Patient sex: M
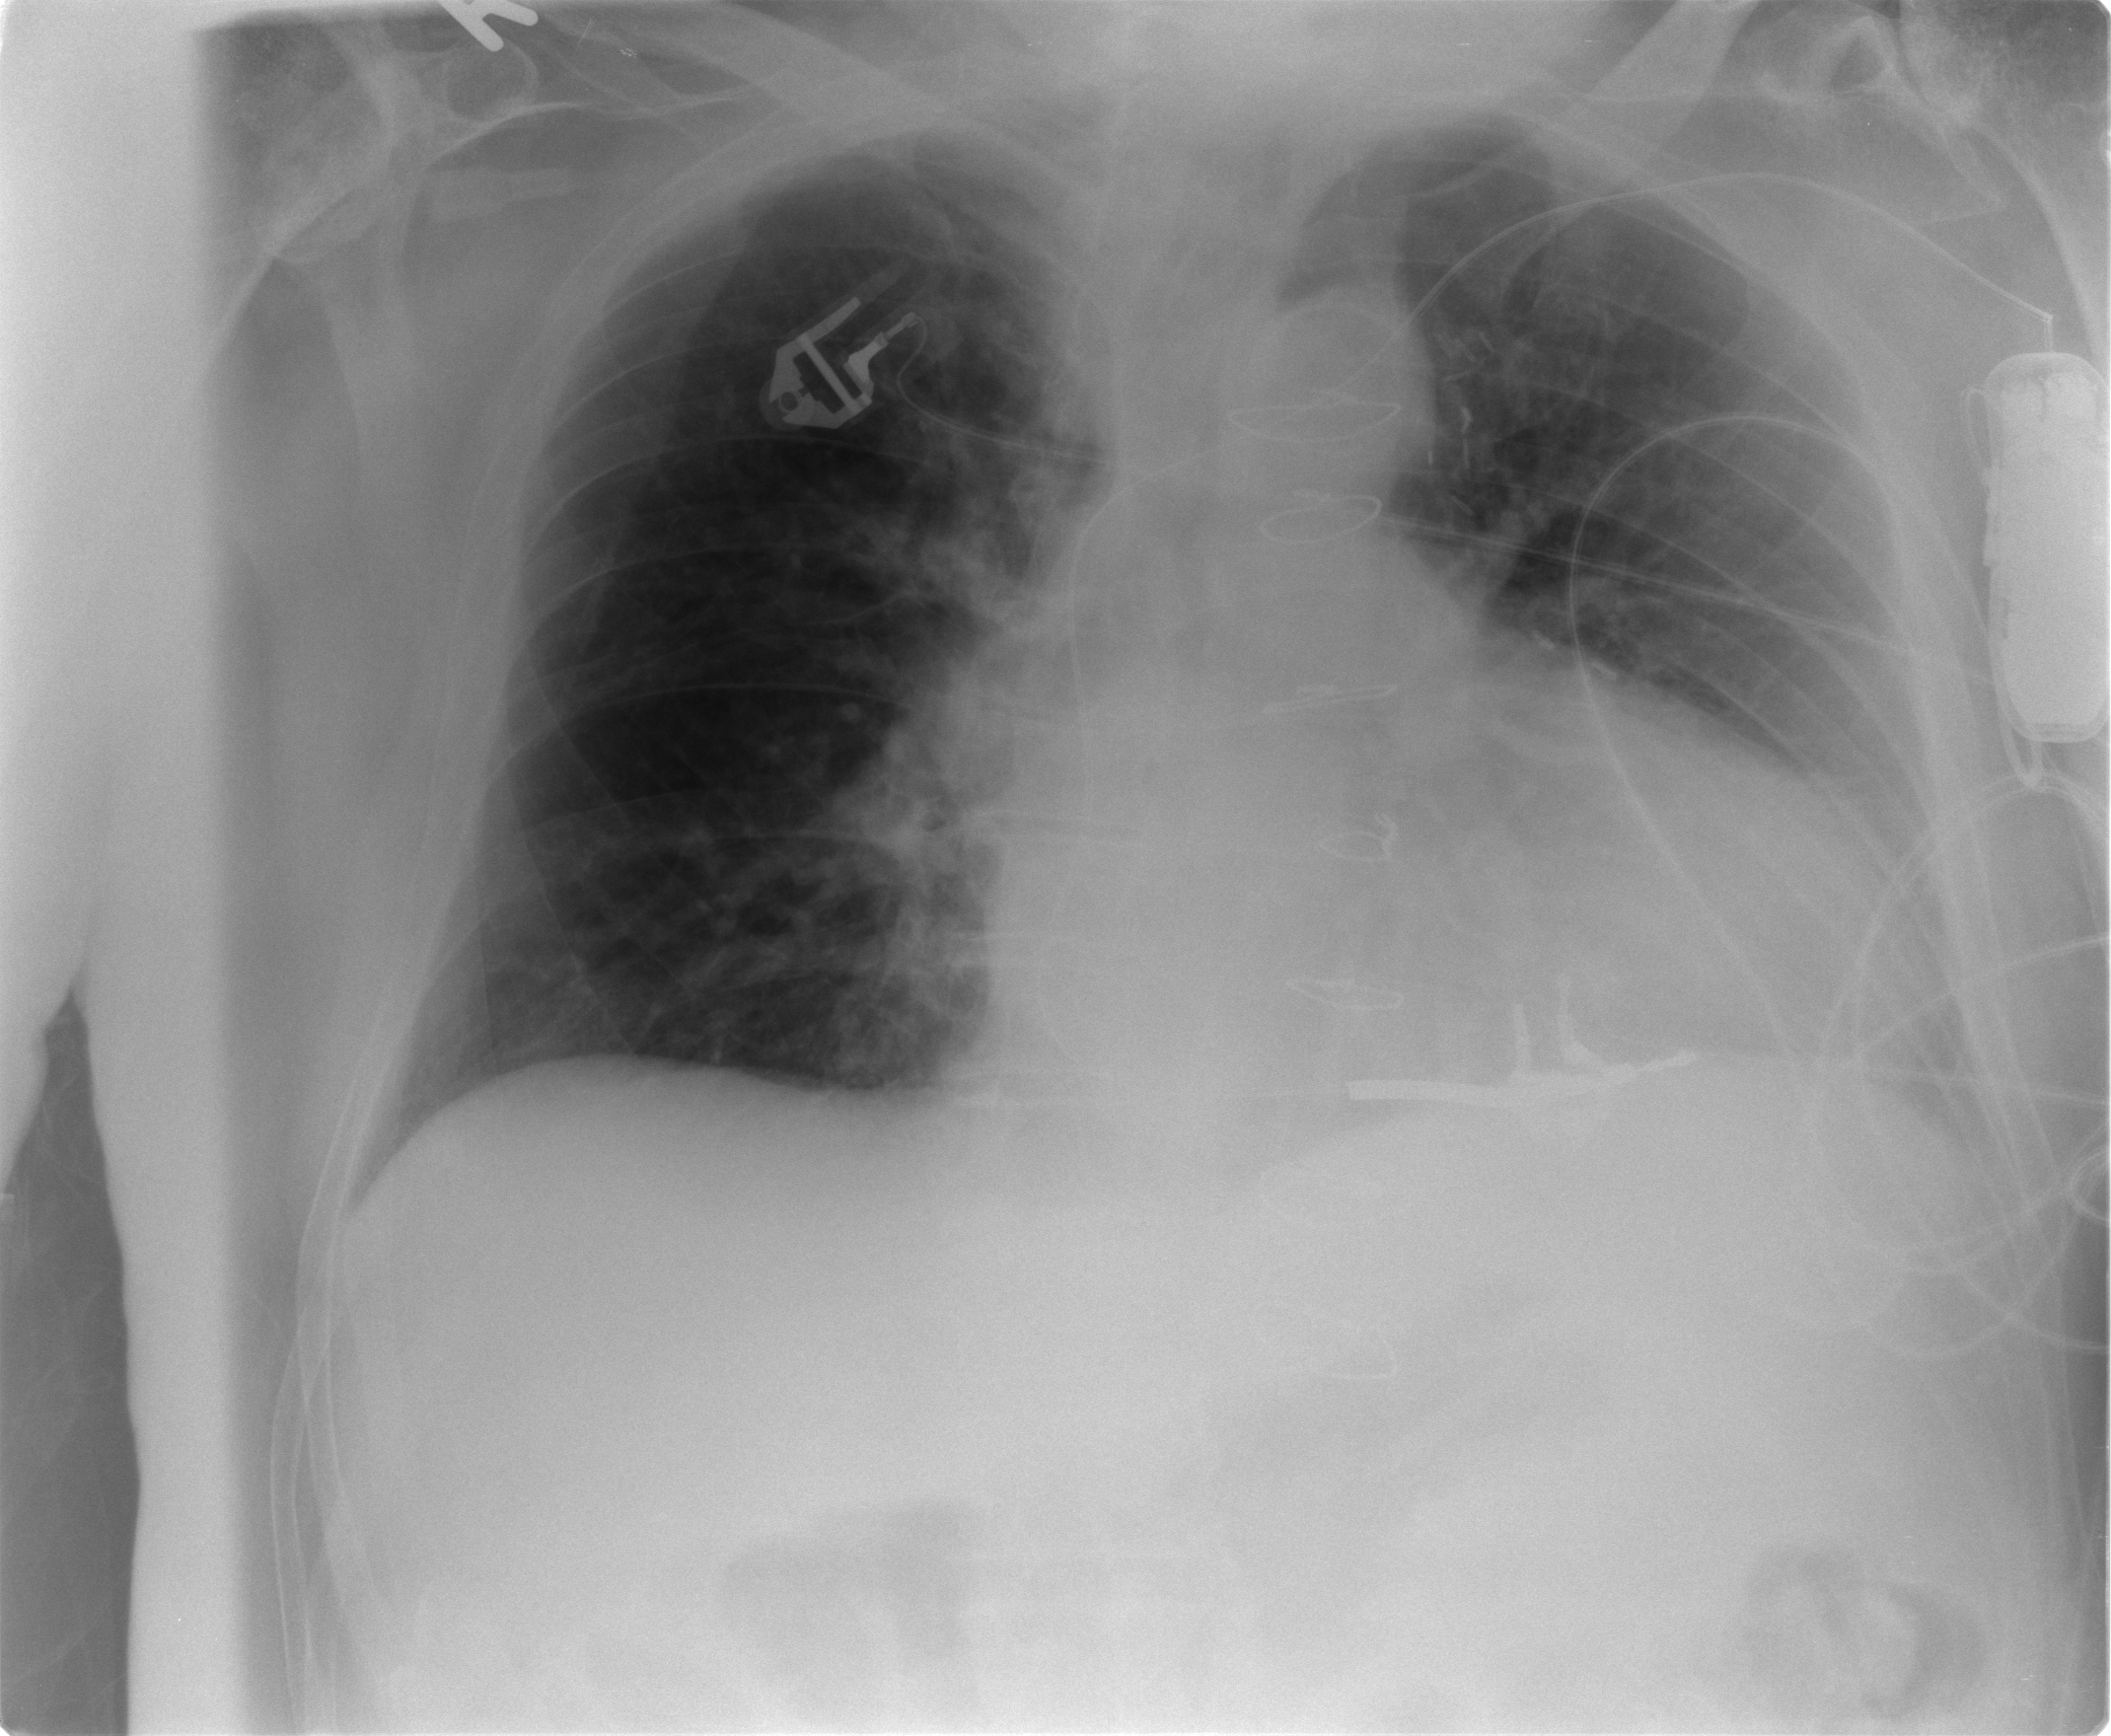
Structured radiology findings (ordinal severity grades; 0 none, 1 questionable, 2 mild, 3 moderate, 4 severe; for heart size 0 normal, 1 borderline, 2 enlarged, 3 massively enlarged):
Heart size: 3
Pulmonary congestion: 1
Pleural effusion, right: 0
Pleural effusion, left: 2
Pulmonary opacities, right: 0
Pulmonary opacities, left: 0
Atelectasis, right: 0
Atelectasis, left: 0